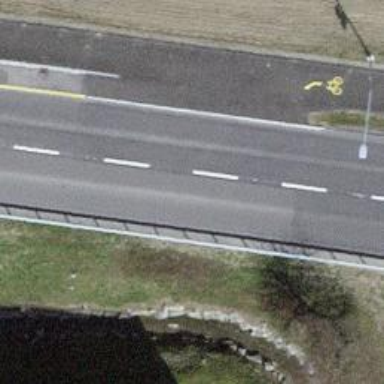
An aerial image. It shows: Asphalt cycleway.